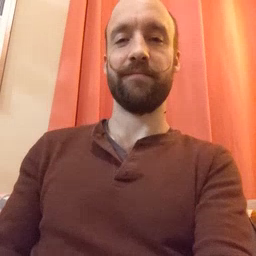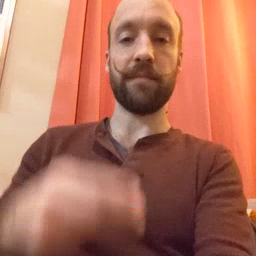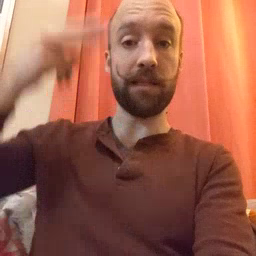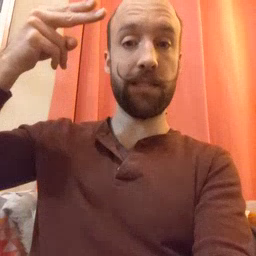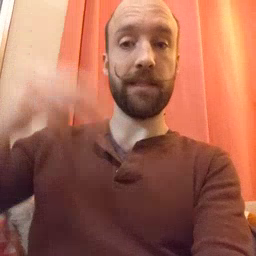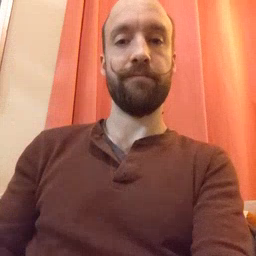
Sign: high